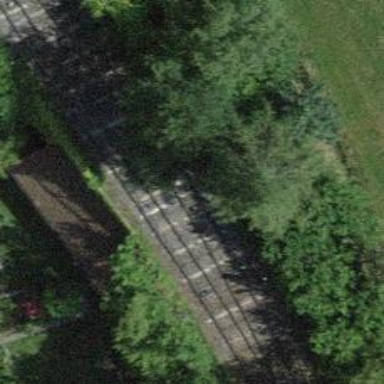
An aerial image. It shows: Funicular railway.